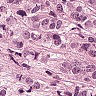
Metastatic tissue present: yes